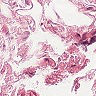
Metastatic tissue present: no